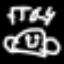
Label: frog